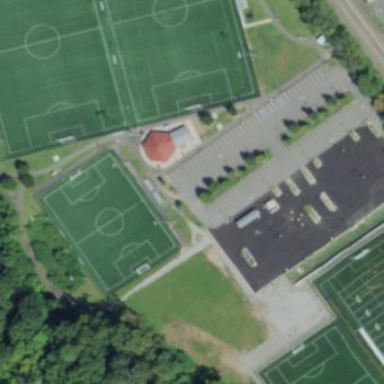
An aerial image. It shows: Artificial turf soccer pitch for leisure activities.